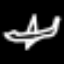
Label: airplane